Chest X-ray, PA view. Patient: 57 years old, sex M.
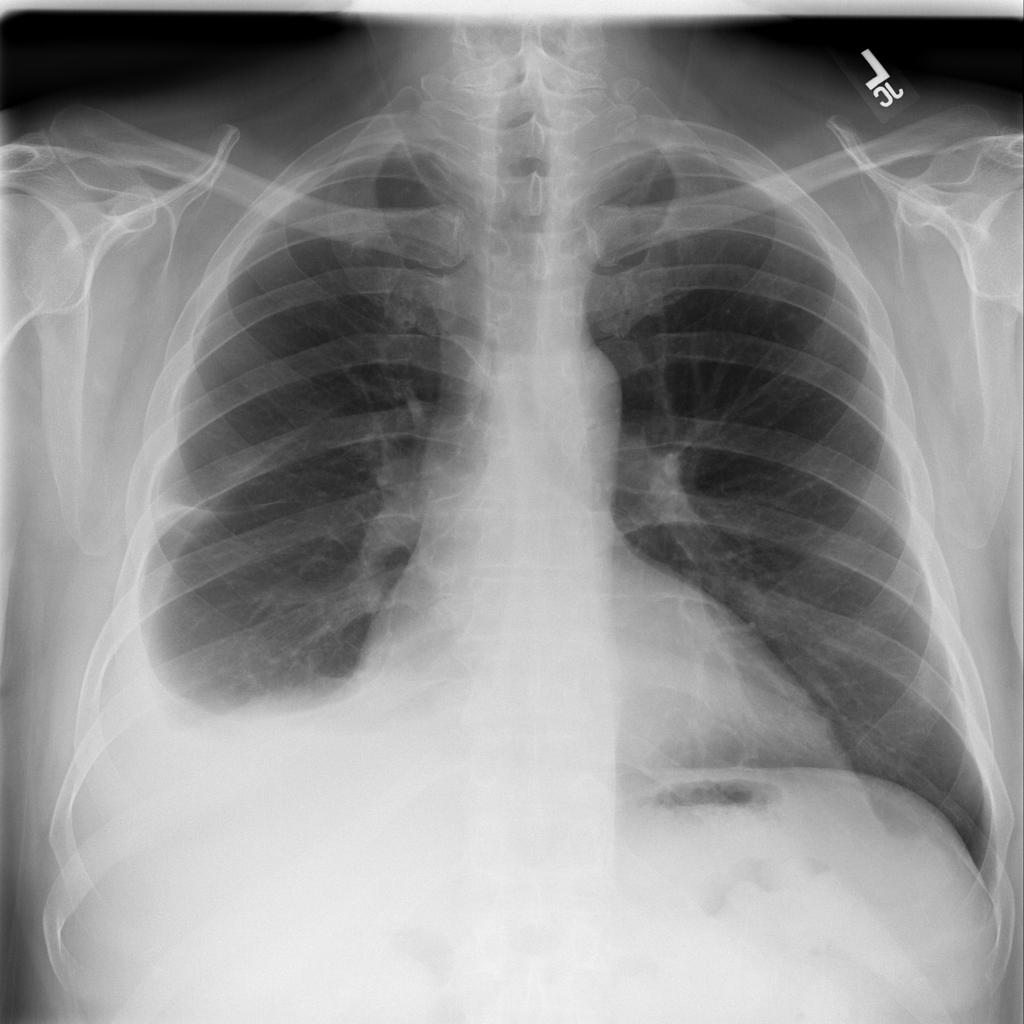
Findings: Effusion